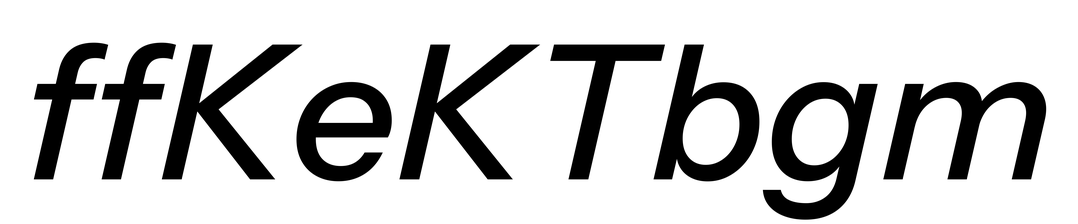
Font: InstrumentSans-Italic_Medium_Italic